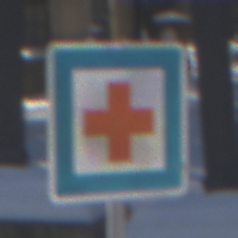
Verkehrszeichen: ErsteHilfe
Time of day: MorningAfternoon
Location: Outdoor (Special)
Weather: Clear
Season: Winter
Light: Natural